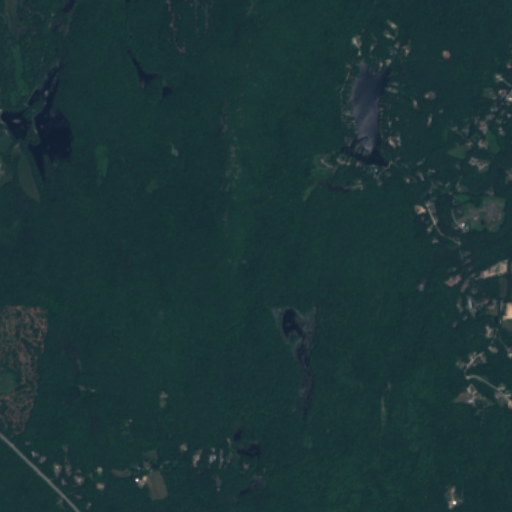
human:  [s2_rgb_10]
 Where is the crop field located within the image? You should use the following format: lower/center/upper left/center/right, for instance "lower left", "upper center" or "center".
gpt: The crop field is located in the upper left of the image.
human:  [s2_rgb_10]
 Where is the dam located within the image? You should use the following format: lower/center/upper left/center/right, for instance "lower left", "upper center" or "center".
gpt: The dam is located in the upper left of the image.
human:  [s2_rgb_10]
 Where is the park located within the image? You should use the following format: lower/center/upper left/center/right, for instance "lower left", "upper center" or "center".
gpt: The park is located in the upper left of the image.
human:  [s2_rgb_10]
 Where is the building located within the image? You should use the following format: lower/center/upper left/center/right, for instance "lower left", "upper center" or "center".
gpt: The building is located in the lower left of the image.
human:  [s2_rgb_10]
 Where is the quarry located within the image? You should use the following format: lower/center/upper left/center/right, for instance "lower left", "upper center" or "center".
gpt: There is no quarry in the image.